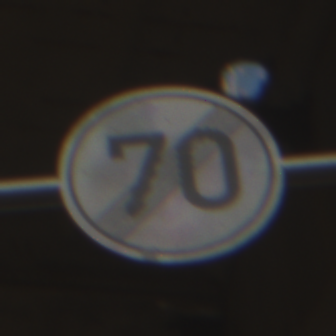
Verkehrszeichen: EndeGeschwindigkeit70
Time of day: SunriseSunset
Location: Roofed (Suburban)
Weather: Clear
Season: NotSpecified
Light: Natural